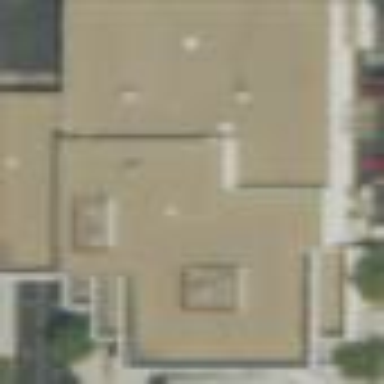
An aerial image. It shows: Office building.